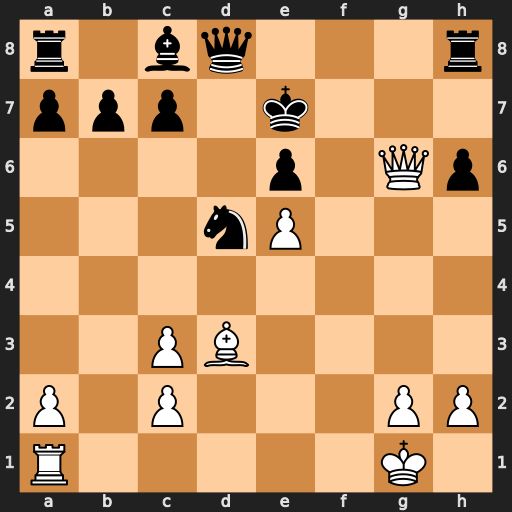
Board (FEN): r1bq3r/ppp1k3/4p1Qp/3nP3/8/2PB4/P1P3PP/R5K1
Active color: w
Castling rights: -
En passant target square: -
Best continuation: Qg7+ Ke8 Bg6#